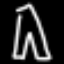
Label: pants